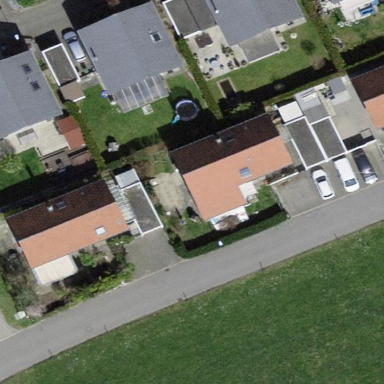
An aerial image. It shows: Building with tile roof.